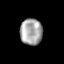
Tissue: prostate
Cell type: T cells
Senescence score: 0.3422
Nuclear area (px): 579
Mean DAPI intensity: 164.95